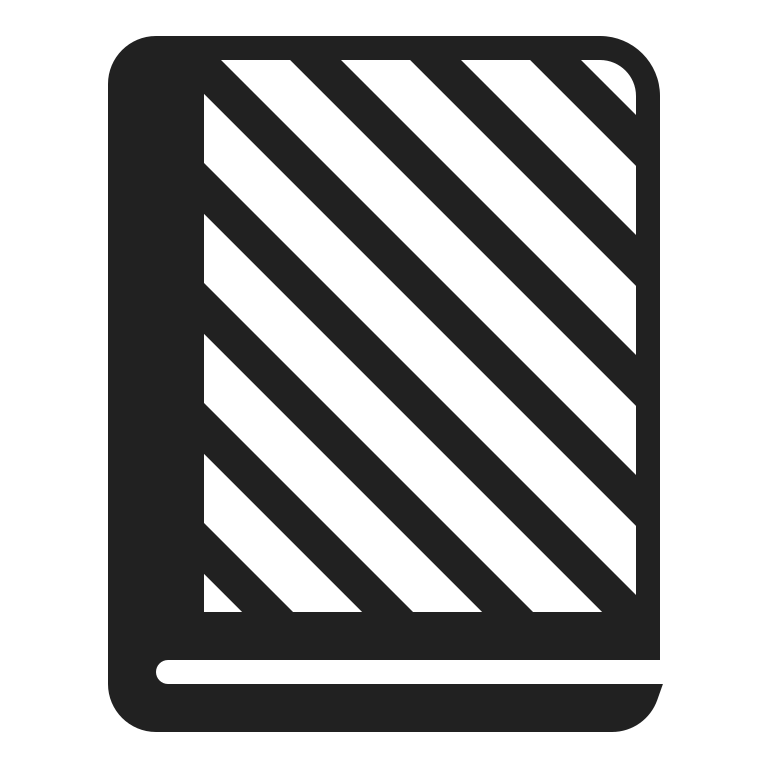
blue book high contrast